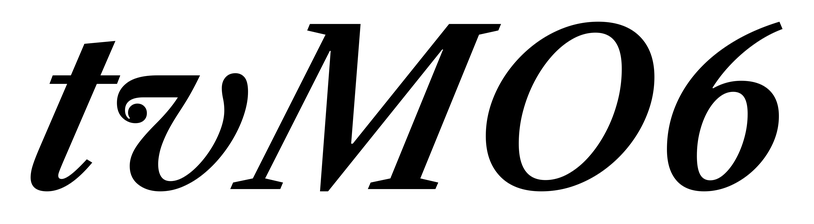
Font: LibreCaslonText-Italic_SemiBold_Italic